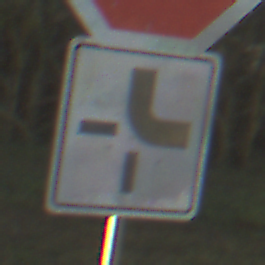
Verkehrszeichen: VerlaufVorfahrtsstrasse4
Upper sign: Stop
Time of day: SunriseSunset
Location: Outdoor (RoadRail)
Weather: Clear
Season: NotSpecified
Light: Natural